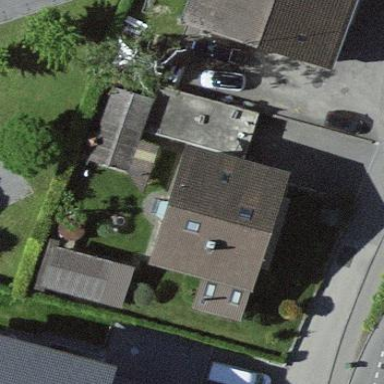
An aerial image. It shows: House with gabled roof. The roof extends across the building.